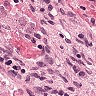
Metastatic tissue present: no